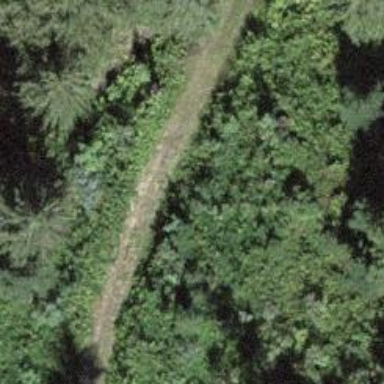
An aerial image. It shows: Track with grade 5 tracktype.